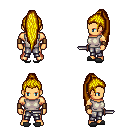
a pixel art fantasy rpg character, male body template, human, tanned skin, white sleeveless shirt, metal pants, blonde extra-long topknot hairstyle, leather bracers, gray slippers, dagger, four views (front, back, left, right), 2x2 character sprite sheet, small pixel art, hard edges, no anti-aliasing